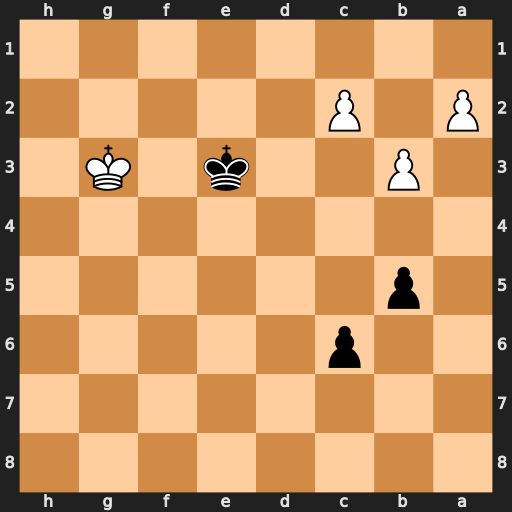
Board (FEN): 8/8/2p5/1p6/8/1P2k1K1/P1P5/8
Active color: b
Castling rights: -
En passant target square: -
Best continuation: b4 Kg4 Kd2 Kf5 Kxc2